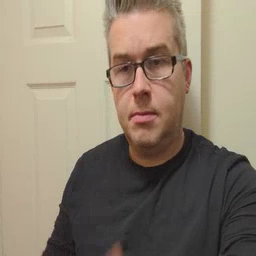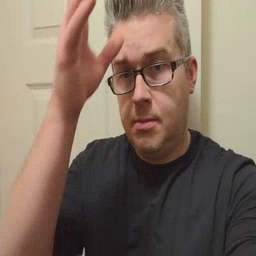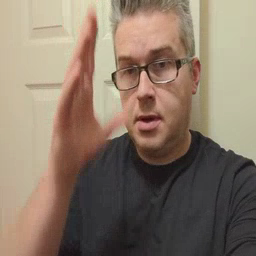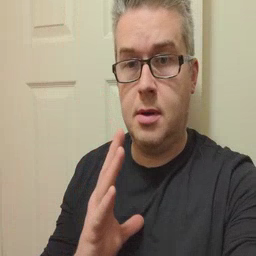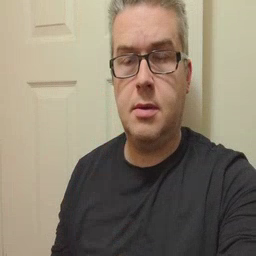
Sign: man